Question: I'm building a chart using iOS-charts

I'm trying to convert the floats into int, but iOS-charts only allows for Floats in the data entry:
'''
let result = ChartDataEntry(value: Float(month), xIndex: i)
'''
Does anyone know the method for making sure only ints are used?
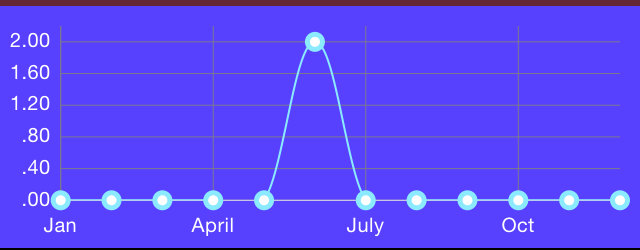
Answer: You just need to adjust the 'NSNumberFormatter'...
Example:
'''
yAxis.valueFormatter = NSNumberFormatter()
yAxis.valueFormatter.minimumFractionDigits = 0
'''
'NSNumberFormatter' is a very powerful class, you can do much much more with it. :-)